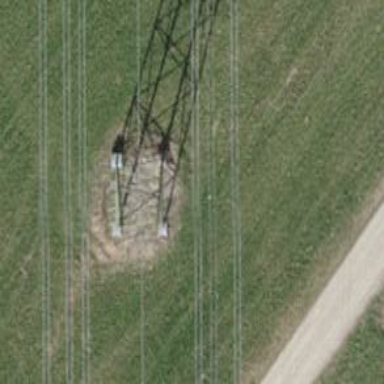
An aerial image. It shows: Power tower.